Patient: sex F, age 53
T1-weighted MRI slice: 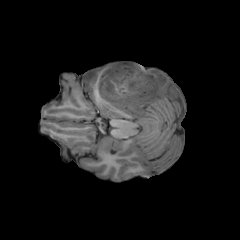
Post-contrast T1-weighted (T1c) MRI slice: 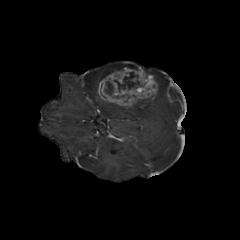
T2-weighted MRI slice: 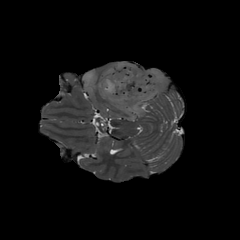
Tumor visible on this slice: yes
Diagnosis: Glioblastoma, IDH-wildtype
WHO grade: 4